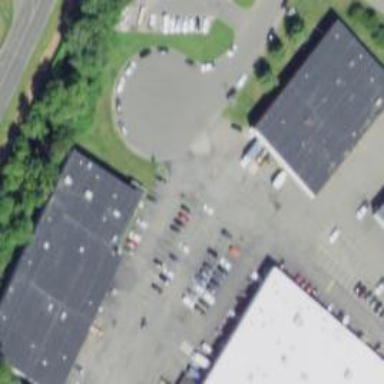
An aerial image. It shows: Industrial building.